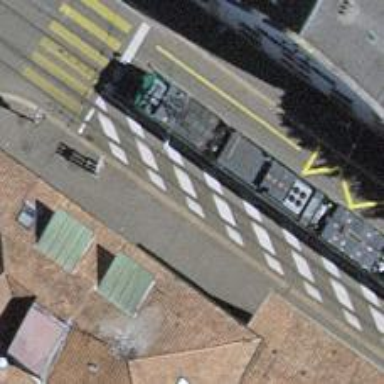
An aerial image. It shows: Tram stop for public transport.